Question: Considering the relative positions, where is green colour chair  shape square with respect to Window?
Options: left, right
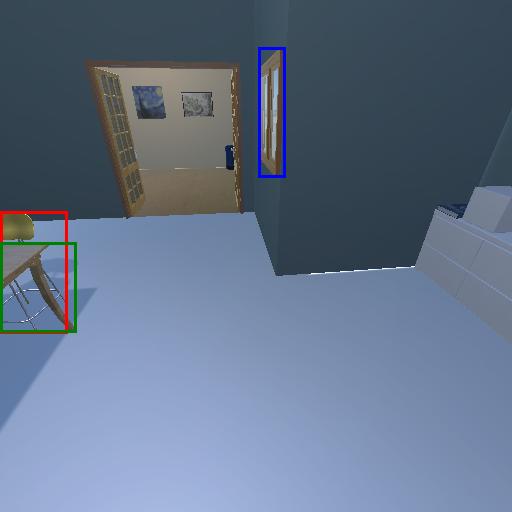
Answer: left